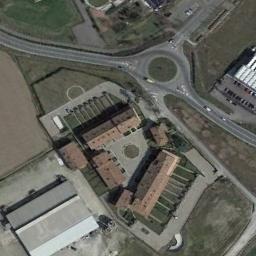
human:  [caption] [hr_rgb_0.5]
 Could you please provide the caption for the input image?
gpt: There are several vehicles driving on the road at the roundabout, There are some buildings and some trees and some lawns around the roundabout, And many cars are parked in the open space beside the roundabout .

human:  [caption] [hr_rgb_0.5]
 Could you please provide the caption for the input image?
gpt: The roundabout is on the grass next to buildings and parking lot .

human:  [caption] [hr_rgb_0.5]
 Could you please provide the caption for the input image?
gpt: The roundabout connects four roads and some buildings are next to the roundabout .

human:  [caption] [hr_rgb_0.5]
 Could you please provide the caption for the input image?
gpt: There are several buildings beside the roundabout .

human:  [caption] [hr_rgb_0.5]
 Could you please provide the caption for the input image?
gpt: There are some buildings beside the roundabout .